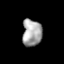
Tissue: skin
Cell type: Epithelial cells
Senescence score: 0.2432
Nuclear area (px): 511
Mean DAPI intensity: 167.188